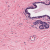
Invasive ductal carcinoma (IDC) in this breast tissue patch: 0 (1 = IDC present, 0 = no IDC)